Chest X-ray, AP view. Patient: 18 years old, sex F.
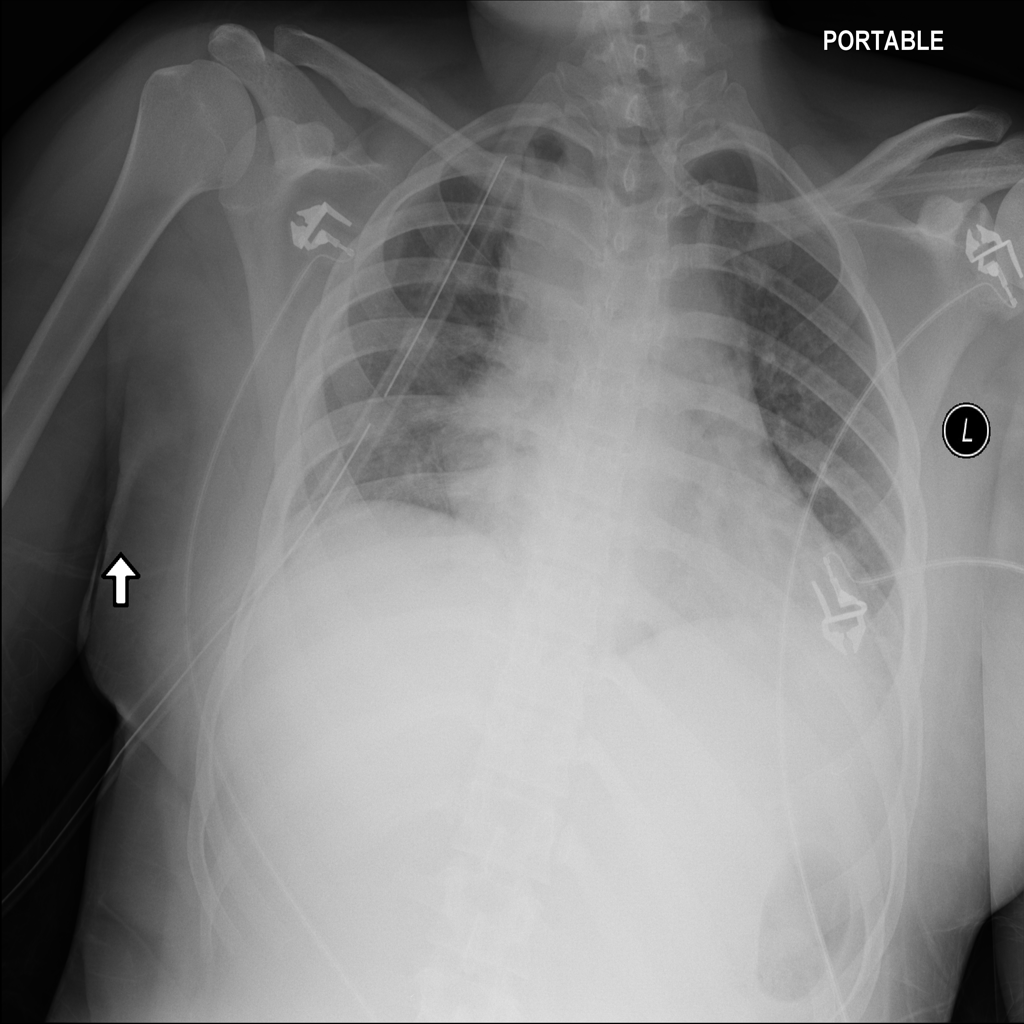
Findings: No Finding